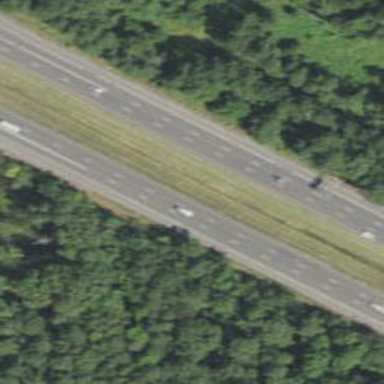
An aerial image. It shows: View of motorway.